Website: bh-photo
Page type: payment
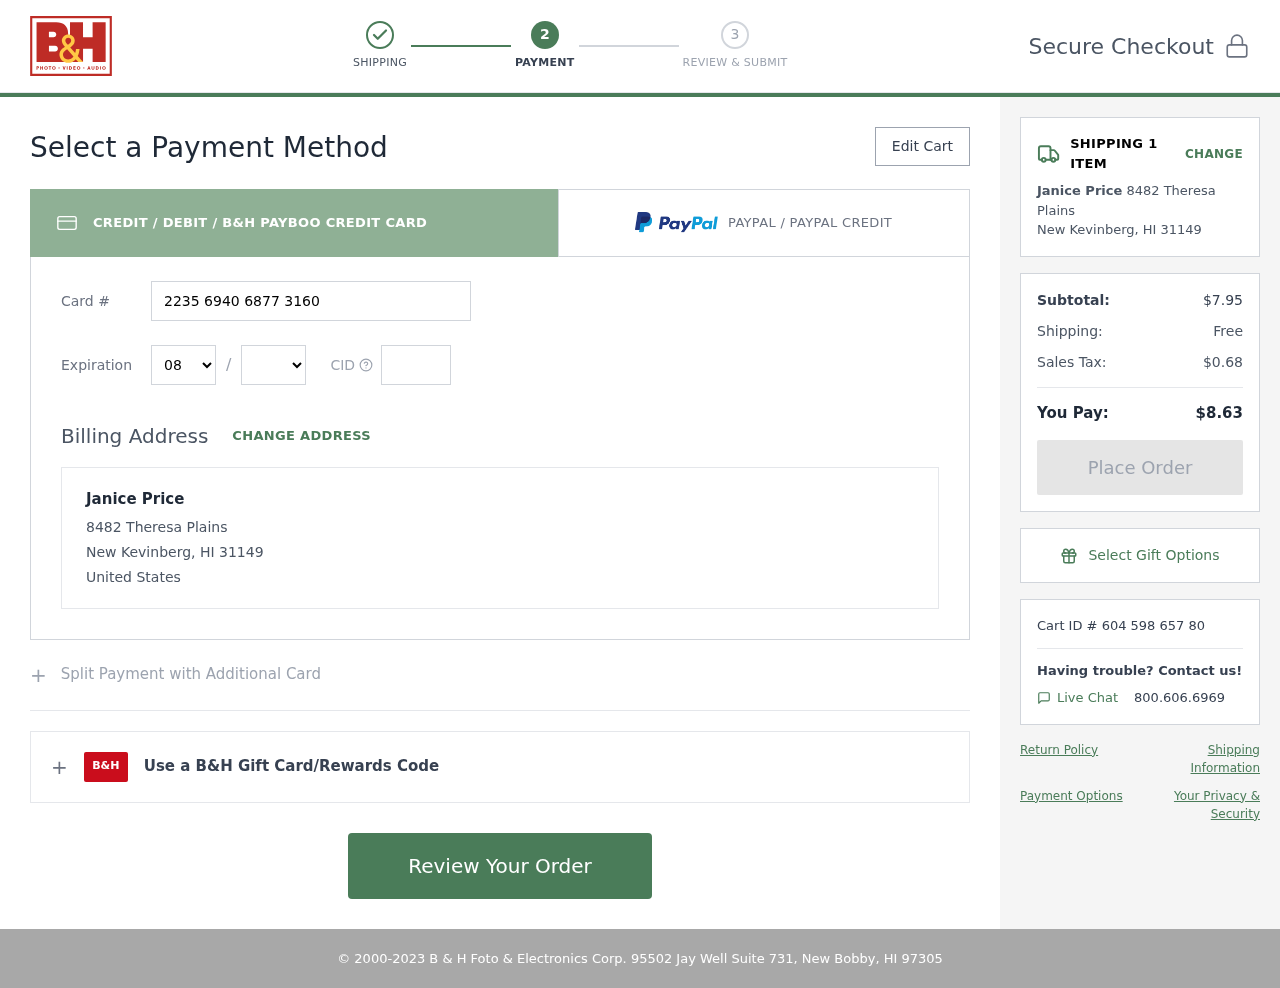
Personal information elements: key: PII_CARD_CVV
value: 258
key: PII_CARD_EXPIRY_MONTH
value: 08
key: PII_CARD_EXPIRY_YEAR
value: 27
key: PII_CARD_NUMBER
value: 2235 6940 6877 3160
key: PII_CITY_STATE_ZIP
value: New Kevinberg, HI 31149
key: PII_COUNTRY
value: United States
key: PII_FULLNAME
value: Janice Price
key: PII_STREET
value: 8482 Theresa Plains
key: PII_FULLNAME2
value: Janice Price
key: PII_CITY
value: New Kevinberg
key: PII_STATE_ABBR
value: HI
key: PII_POSTCODE
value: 31149
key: PII_POSTCODE_FULL
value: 31149
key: PII_CITY_STATE
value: New Kevinberg, HI
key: PII_POSTCODE_NUMERIC
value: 31149
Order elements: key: ORDER_NUM_ITEMS
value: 1
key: ORDER_SUBTOTAL
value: $7.95
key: ORDER_SHIPPING_COST
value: Free
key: ORDER_TAX
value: $0.68
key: ORDER_TOTAL
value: $8.63
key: ORDER_ID
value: Cart ID # 604 598 657 80